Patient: sex M, age 29
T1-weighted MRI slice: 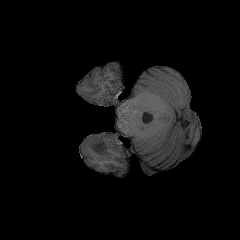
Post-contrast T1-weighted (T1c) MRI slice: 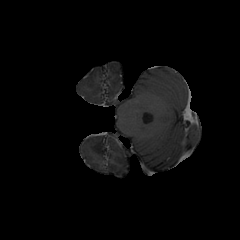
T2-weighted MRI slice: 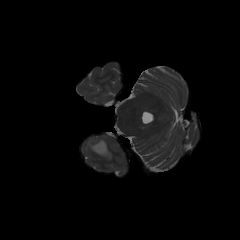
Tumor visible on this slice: yes
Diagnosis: Astrocytoma, IDH-mutant
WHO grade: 2